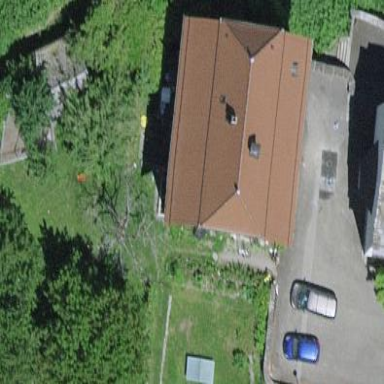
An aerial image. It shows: Building with half-hipped tile roof oriented along its structure.